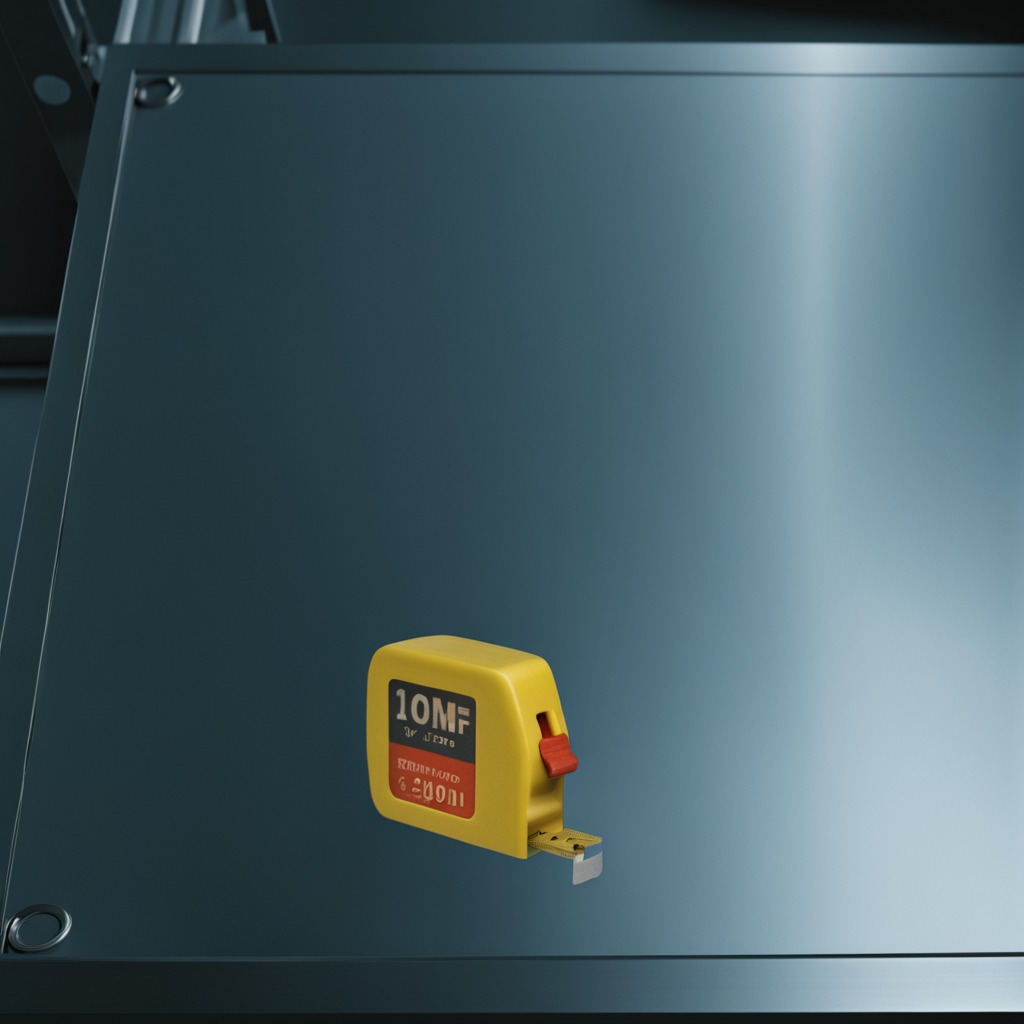
A measuring tape is lying on a metal table in a machine shop under fluorescent lights.